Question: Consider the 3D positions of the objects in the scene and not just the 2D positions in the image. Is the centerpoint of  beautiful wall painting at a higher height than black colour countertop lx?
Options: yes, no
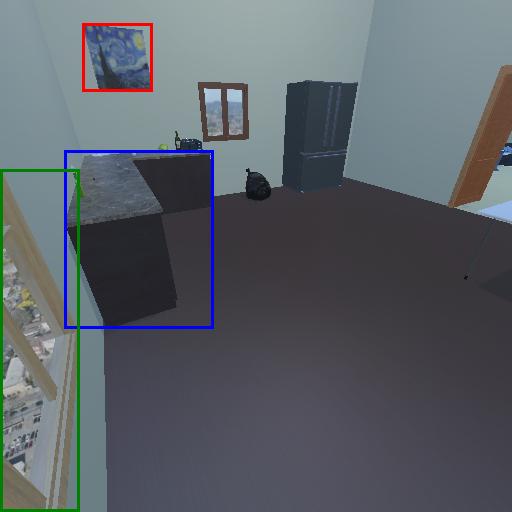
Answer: yes